Question: I've installed phpdoc using the installer.php file, and when I open phpdoc.php from wamp (localhost/phpDocumentor/bin/phpdoc.php) I get this error:
'''
Notice: Undefined offset: 1 in D:\Tools\Programming\WebsiteBuilding\WAMP\wamp2.2e\www\phpDocumentor\src\phpDocumentor\Console\Input\ArgvInput.php on line 52
'''
I set 'register argc argv' to 'true' in my WAMP php - settings, but I still get this.
What am I doing wrong?
Snapshot of the error:

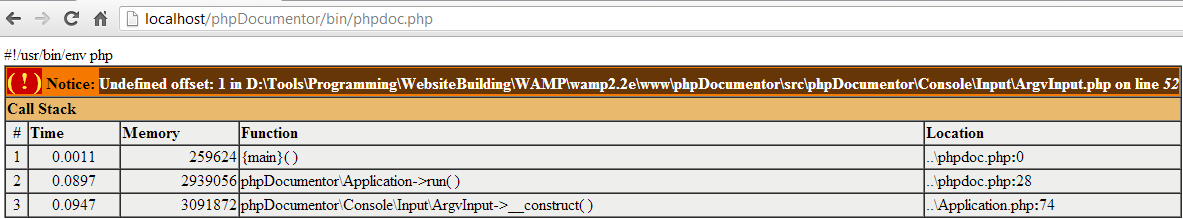
Answer: PHPDoc is intended for command line usage. The error you get means that you didn't provide an argument. This means you can't PHPDoc via webserver, you can only the generated docs.
A typical call to 'phpdoc' under Windows looks like that (on the ):
'''
phpdoc.bat -d src -t docs
'''
Where 'src' is the directory that your sources are and 'docs' the directory where the documentation should be generated.
For more instructions see the <URL>.